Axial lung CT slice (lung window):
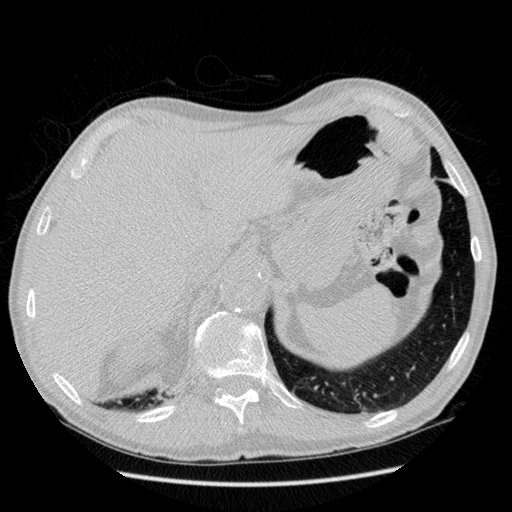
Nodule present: no